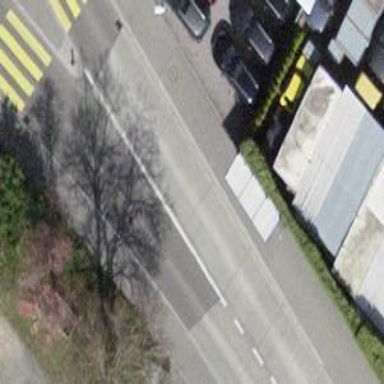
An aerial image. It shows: Bus stop with designated stop position for public transport.